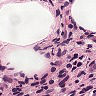
Metastatic tissue present: yes